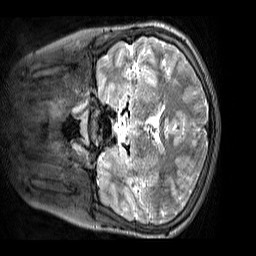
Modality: T2w
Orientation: coronal
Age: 11
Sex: male
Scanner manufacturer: siemens
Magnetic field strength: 3 T
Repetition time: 3.2 s
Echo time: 0.408 s